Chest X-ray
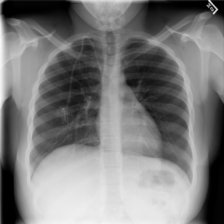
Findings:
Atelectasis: negative
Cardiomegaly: negative
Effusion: negative
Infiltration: negative
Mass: negative
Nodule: negative
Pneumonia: negative
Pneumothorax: negative
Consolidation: negative
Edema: negative
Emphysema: negative
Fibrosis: negative
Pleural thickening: negative
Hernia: negative